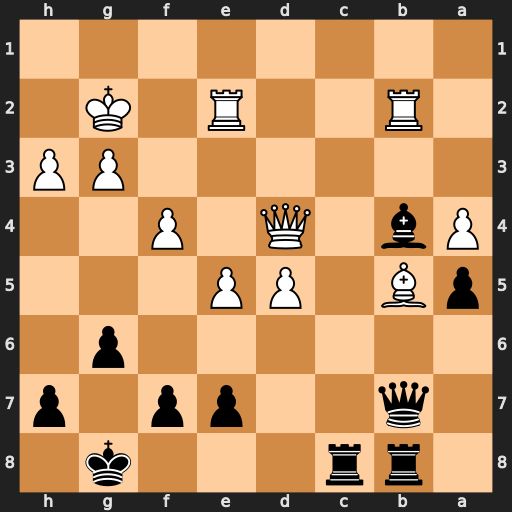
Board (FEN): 1rr3k1/1q2pp1p/6p1/pB1PP3/Pb1Q1P2/6PP/1R2R1K1/8
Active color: b
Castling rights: -
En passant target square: -
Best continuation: Bc3 Qd1 Bxb2